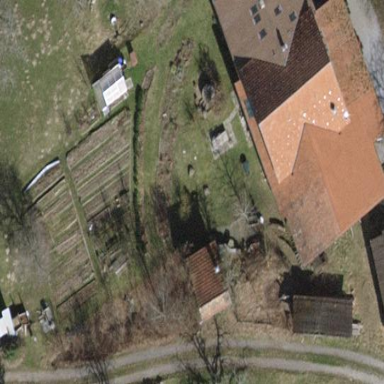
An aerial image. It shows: Farmyard area.